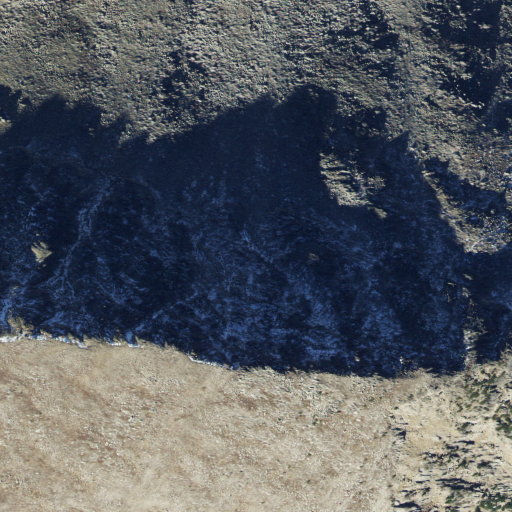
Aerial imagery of mountain in Montana named Mount Jefferson containing barren land, grassland, and shrub